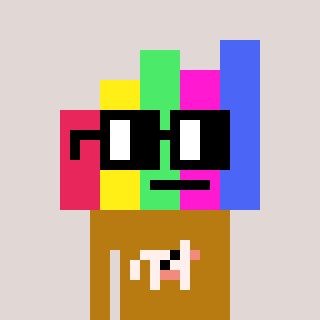
a pixel art character with square black glasses, a bar chart-shaped head and a gold-colored body on a warm background